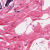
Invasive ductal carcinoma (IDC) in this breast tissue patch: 0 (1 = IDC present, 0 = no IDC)